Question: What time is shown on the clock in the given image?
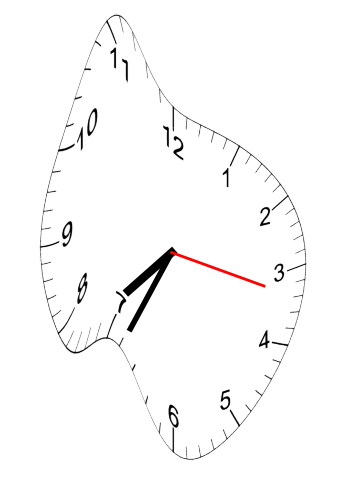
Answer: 07:34:17